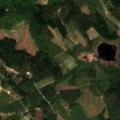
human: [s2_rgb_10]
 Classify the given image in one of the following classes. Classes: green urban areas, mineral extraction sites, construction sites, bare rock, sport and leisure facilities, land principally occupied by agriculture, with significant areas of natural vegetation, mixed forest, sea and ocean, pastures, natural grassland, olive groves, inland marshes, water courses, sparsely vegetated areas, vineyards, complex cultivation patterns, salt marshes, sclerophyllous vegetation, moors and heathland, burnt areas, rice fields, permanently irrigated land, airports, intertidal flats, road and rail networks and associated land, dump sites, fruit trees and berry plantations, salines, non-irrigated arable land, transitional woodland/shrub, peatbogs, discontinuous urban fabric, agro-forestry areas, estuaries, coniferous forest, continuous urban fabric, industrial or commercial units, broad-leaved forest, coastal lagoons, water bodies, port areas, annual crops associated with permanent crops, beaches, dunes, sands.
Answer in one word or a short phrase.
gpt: coniferous forest, mixed forest